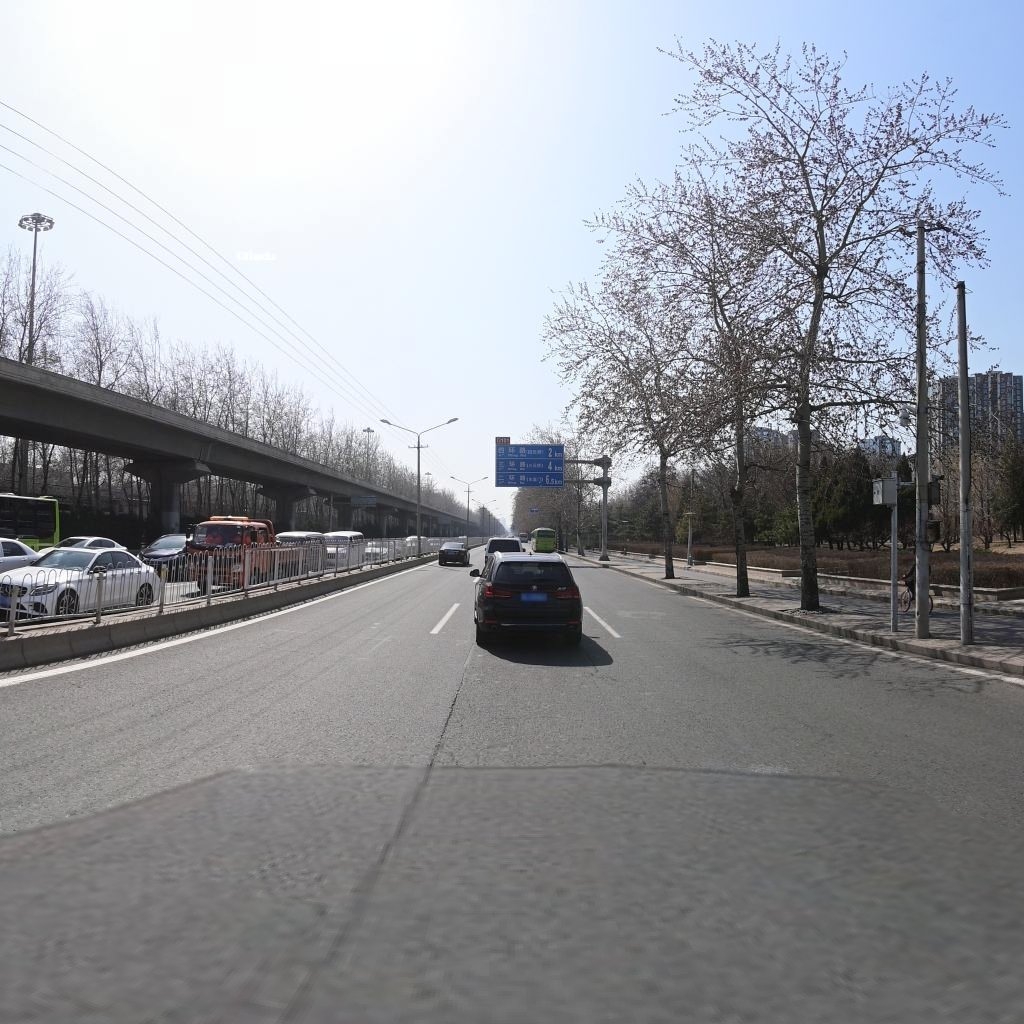
Region: Chaoyang
Road damage annotations: longitudinal crack